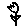
Label: flower